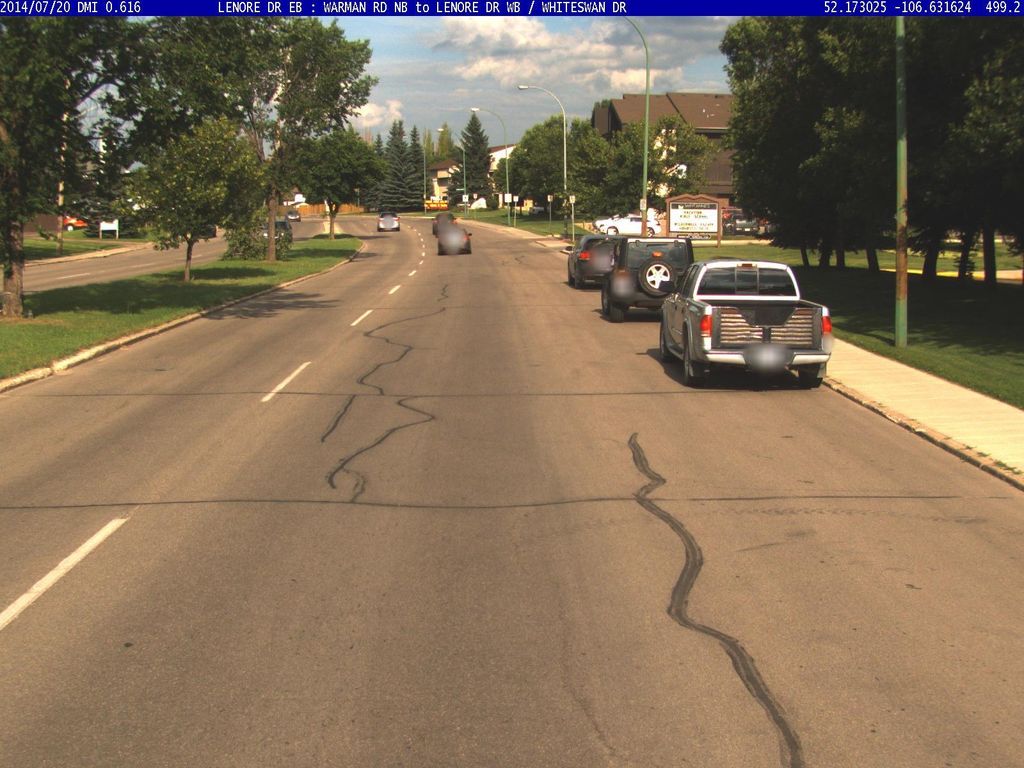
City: saskatoon